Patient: sex M, age 58
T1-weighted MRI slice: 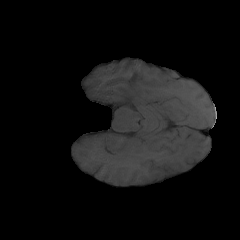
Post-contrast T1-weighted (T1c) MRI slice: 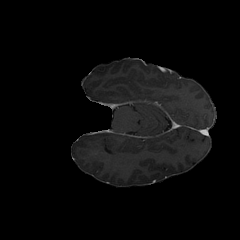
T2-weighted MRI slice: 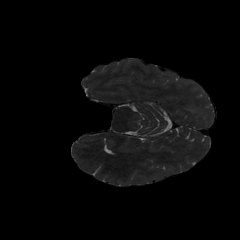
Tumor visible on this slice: no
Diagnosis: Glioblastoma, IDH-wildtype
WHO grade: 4